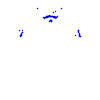
Particle: pion